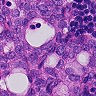
Metastatic tissue present: yes